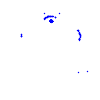
Particle: proton